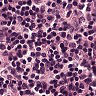
Metastatic tissue present: no